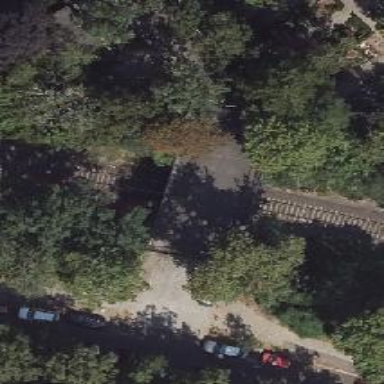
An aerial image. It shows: Railway milestone.